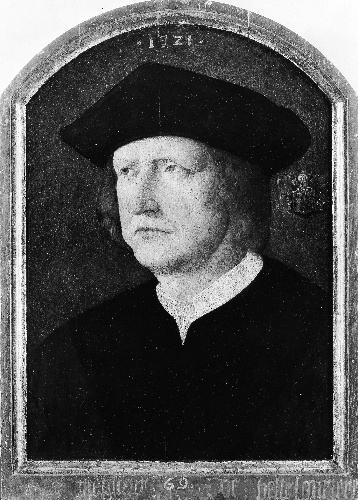
Title: Monsieur de Bellefourière
Artist: French Painter
Artist bio: dated 1521
Object type: Painting
Classification: Paintings
Medium: Oil on wood
Dimensions: Overall, with arched top and engaged frame, 18 3/8 x 13 1/8 in. (46.7 x 33.3 cm)
Department: European Paintings
Credit line: The Friedsam Collection, Bequest of Michael Friedsam, 1931
Accession year: 1932
Repository: Metropolitan Museum of Art, New York, NY
Tags: Men|Portraits